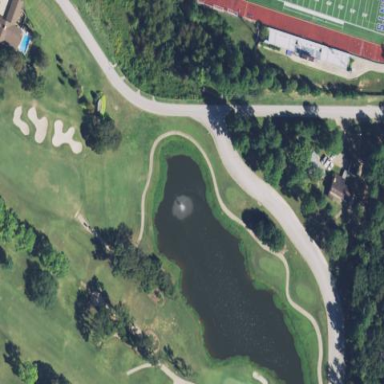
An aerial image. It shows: Water hazard on golf course. The hazard is natural water feature.